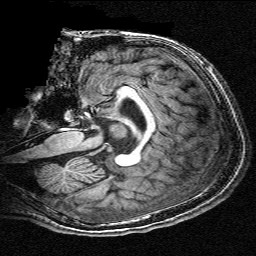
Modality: T1w
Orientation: sagittal
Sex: male
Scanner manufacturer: siemens
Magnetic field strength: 3 T
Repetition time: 2.3 s
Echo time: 0.00336 s